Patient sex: M
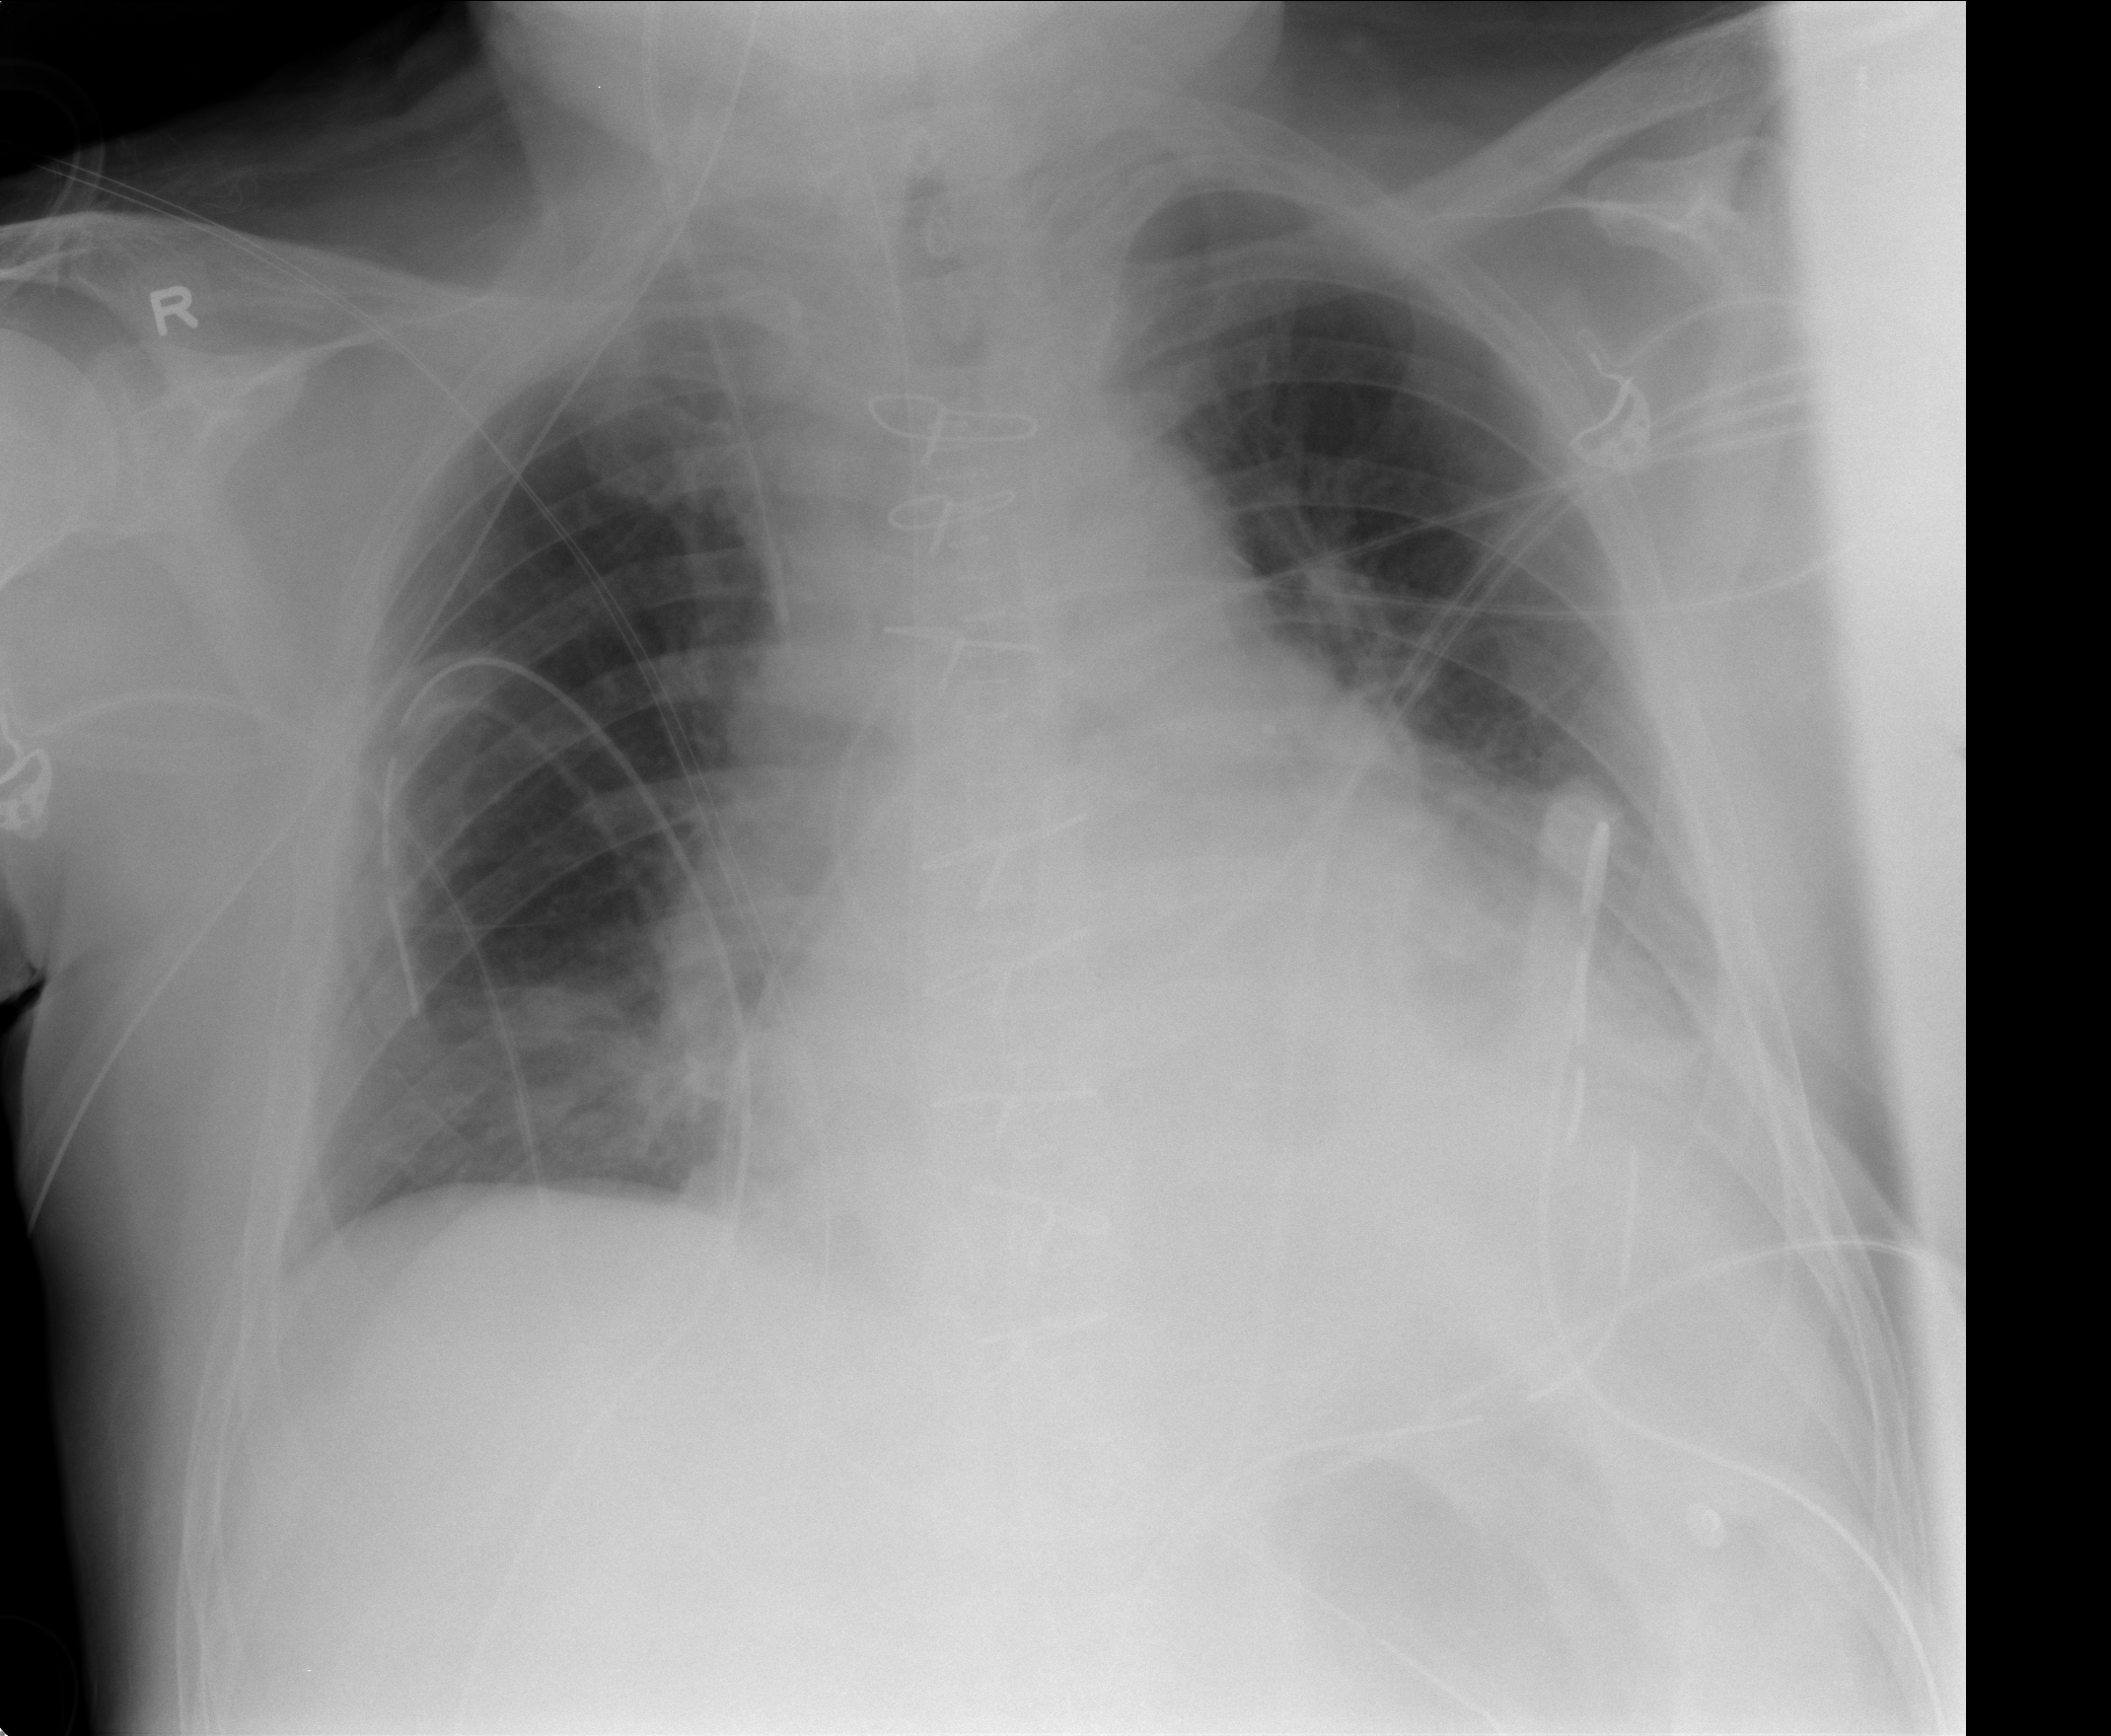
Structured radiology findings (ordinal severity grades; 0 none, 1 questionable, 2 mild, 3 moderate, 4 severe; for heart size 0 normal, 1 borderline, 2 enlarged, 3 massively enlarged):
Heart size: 2
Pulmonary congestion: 0
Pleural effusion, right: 0
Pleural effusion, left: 2
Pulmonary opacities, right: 2
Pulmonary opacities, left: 1
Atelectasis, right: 2
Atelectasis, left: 2